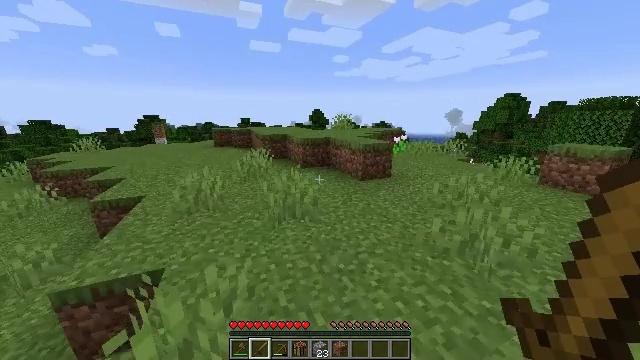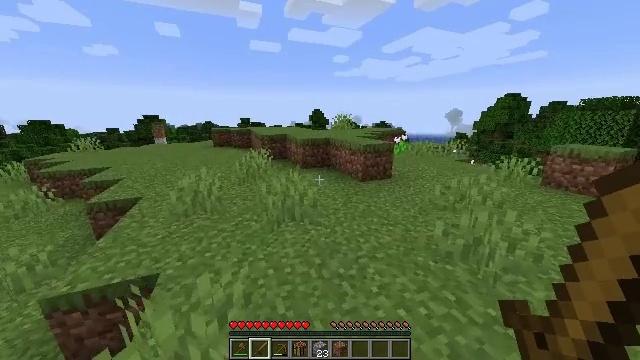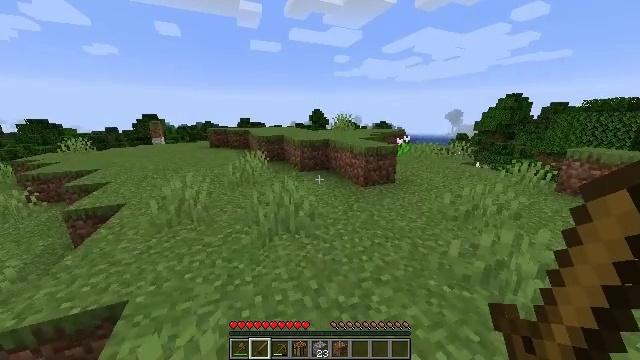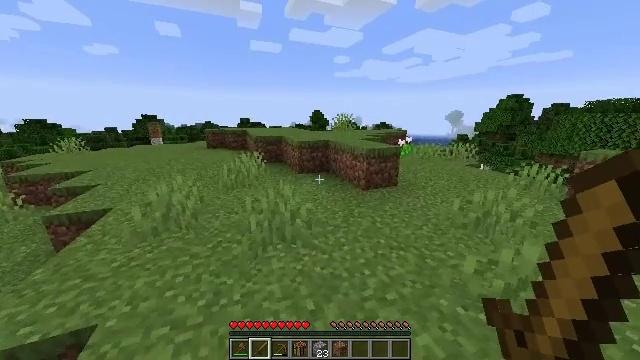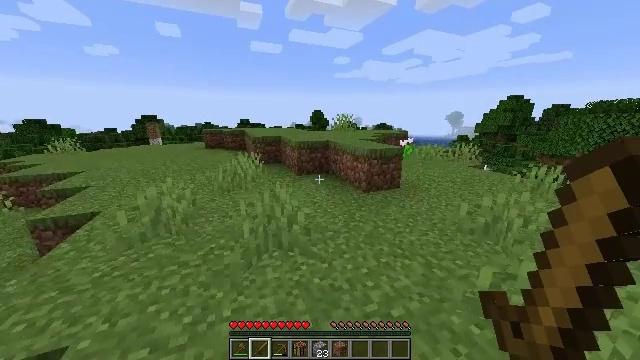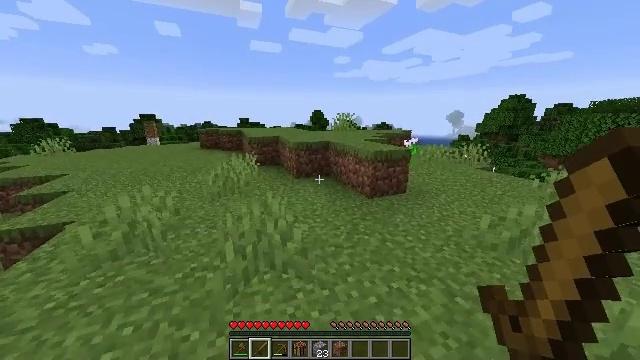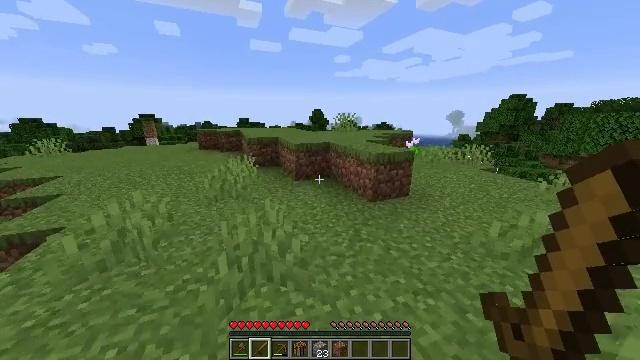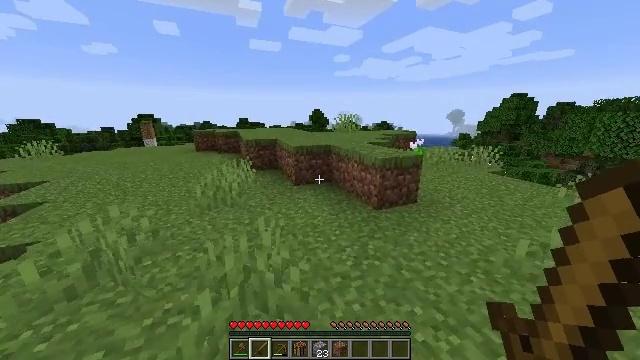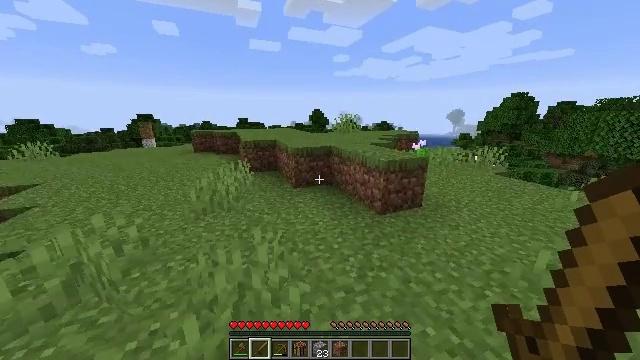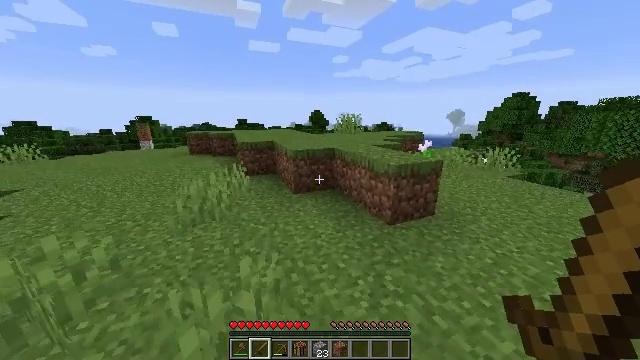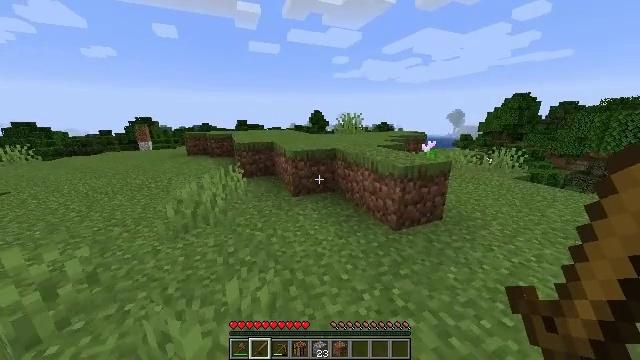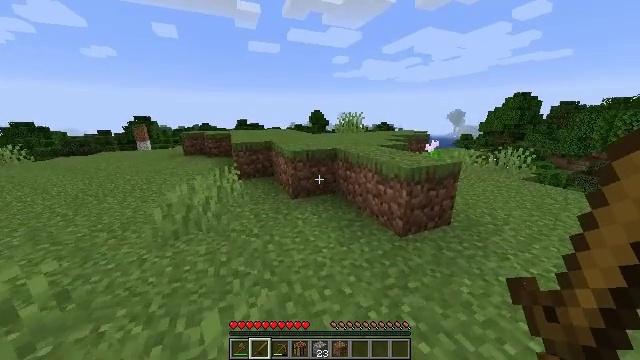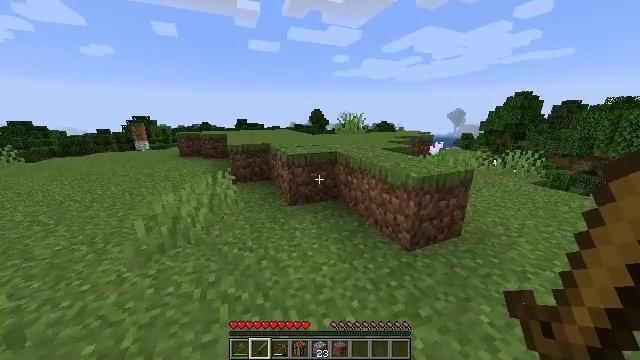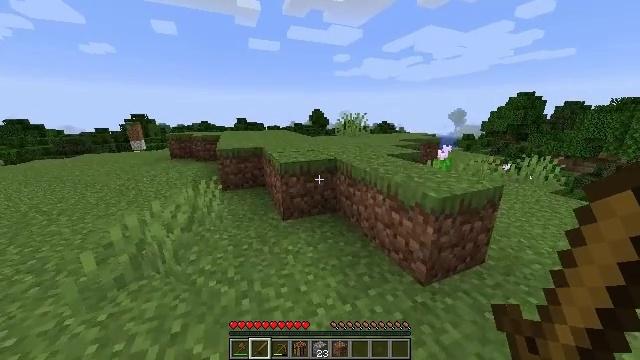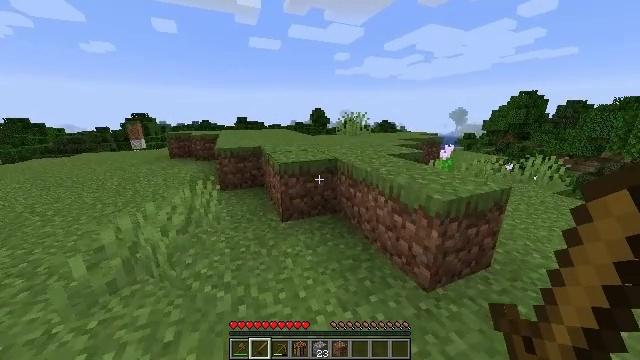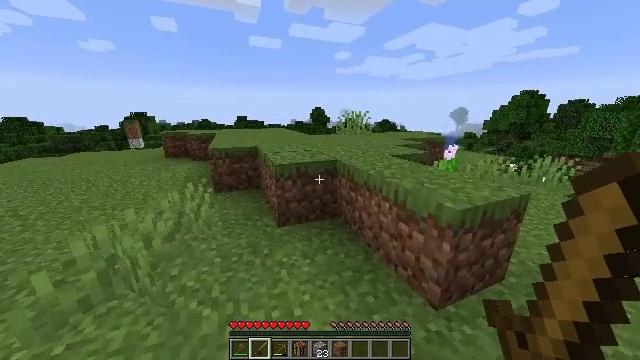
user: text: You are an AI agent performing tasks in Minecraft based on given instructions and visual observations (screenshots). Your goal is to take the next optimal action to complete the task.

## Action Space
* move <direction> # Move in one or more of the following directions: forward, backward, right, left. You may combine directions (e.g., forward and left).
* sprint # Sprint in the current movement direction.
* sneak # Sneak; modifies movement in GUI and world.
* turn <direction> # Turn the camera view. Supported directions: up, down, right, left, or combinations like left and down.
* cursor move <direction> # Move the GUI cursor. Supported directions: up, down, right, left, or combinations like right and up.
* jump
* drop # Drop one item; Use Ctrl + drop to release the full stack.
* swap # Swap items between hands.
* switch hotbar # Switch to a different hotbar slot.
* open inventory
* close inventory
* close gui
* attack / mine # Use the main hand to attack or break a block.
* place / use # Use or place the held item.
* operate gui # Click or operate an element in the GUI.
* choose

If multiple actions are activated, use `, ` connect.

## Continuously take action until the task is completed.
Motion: motion action
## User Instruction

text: Mine the sugar cane near rivers.
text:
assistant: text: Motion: move forward
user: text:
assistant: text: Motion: move forward
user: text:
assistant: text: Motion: move forward
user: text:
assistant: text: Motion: move forward
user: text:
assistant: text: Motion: move forward
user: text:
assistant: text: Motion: move forward
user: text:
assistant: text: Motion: move forward
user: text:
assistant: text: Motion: move forward
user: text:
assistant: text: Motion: move forward
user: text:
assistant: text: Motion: move forward
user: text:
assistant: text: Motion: move forward
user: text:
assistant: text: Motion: move forward
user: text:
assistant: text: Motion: move forward
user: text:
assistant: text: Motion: move forward
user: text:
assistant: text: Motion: move forward
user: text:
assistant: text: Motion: move forward
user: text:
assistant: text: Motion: move forward
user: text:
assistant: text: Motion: move forward, turn left and down
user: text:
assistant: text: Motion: move forward, turn left and down
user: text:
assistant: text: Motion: move forward, turn left and down
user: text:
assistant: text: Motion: move forward, jump
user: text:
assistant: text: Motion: move forward, jump
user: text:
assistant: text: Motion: move forward, jump
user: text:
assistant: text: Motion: move forward, jump
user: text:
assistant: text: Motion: move forward
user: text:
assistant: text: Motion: move forward
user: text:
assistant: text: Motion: move forward
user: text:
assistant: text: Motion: move forward
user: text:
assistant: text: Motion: move forward
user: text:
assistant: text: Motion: move forward